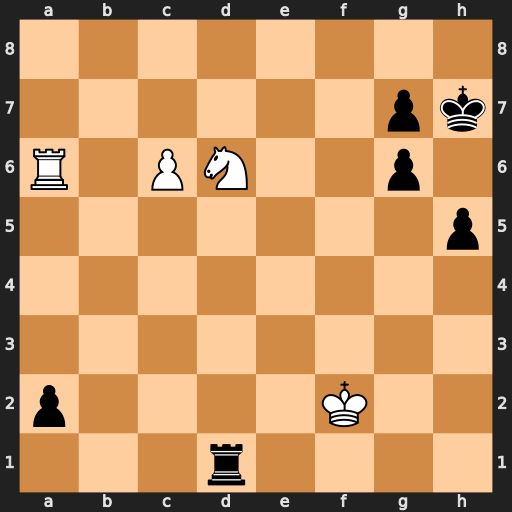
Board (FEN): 8/6pk/R1PN2p1/7p/8/8/p4K2/3r4
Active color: w
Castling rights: -
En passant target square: -
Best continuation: c7 a1=Q Rxa1 Rxa1 c8=Q